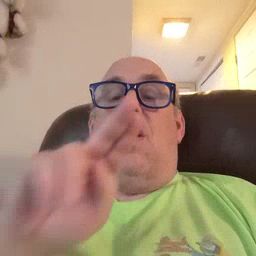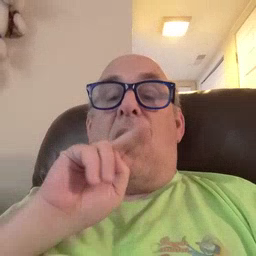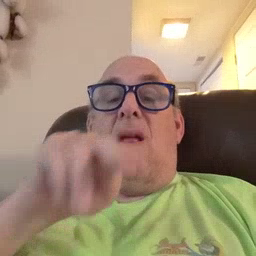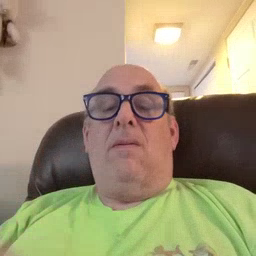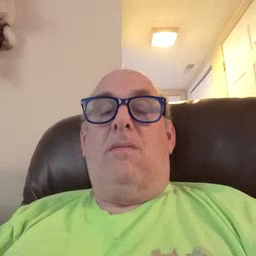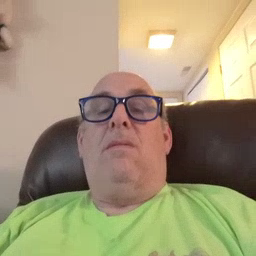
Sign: tongue